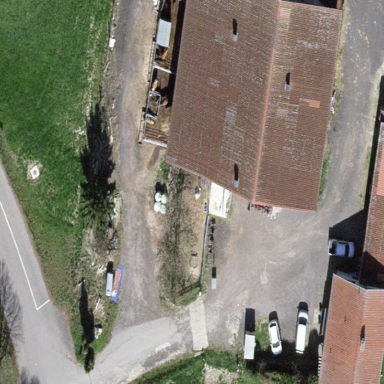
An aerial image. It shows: Farmyard area.